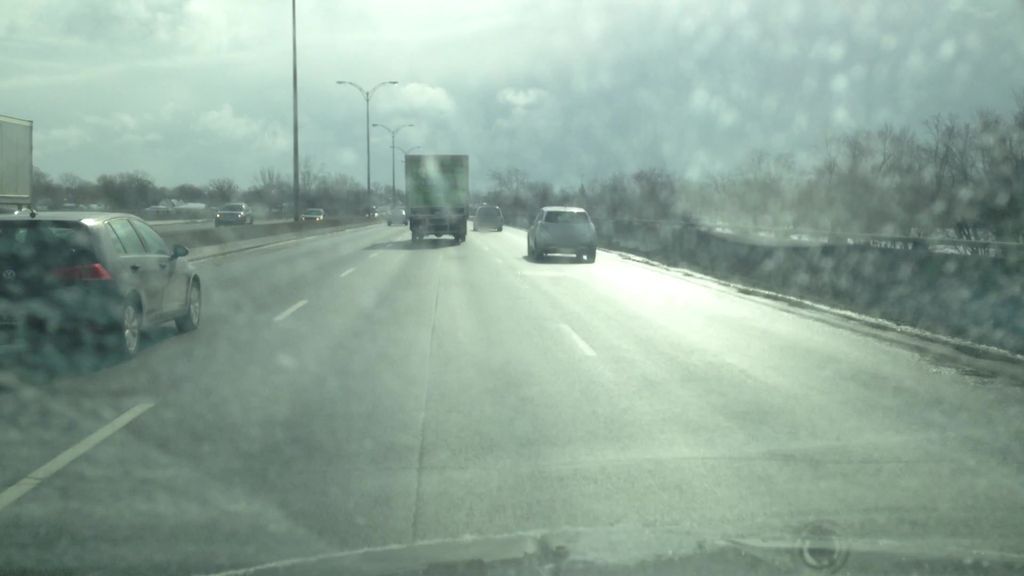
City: montreal